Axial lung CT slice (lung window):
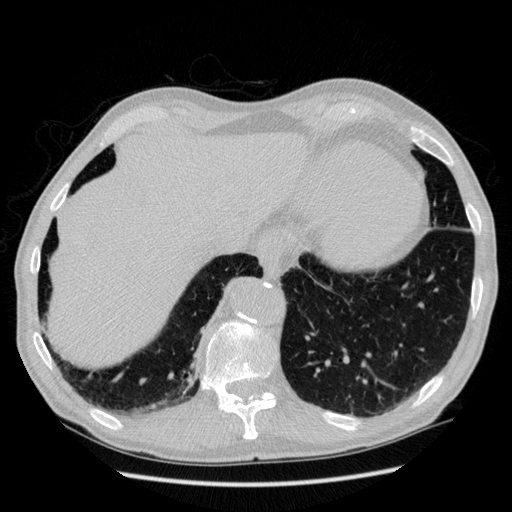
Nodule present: no